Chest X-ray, PA view. Patient: 44 years old, sex M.
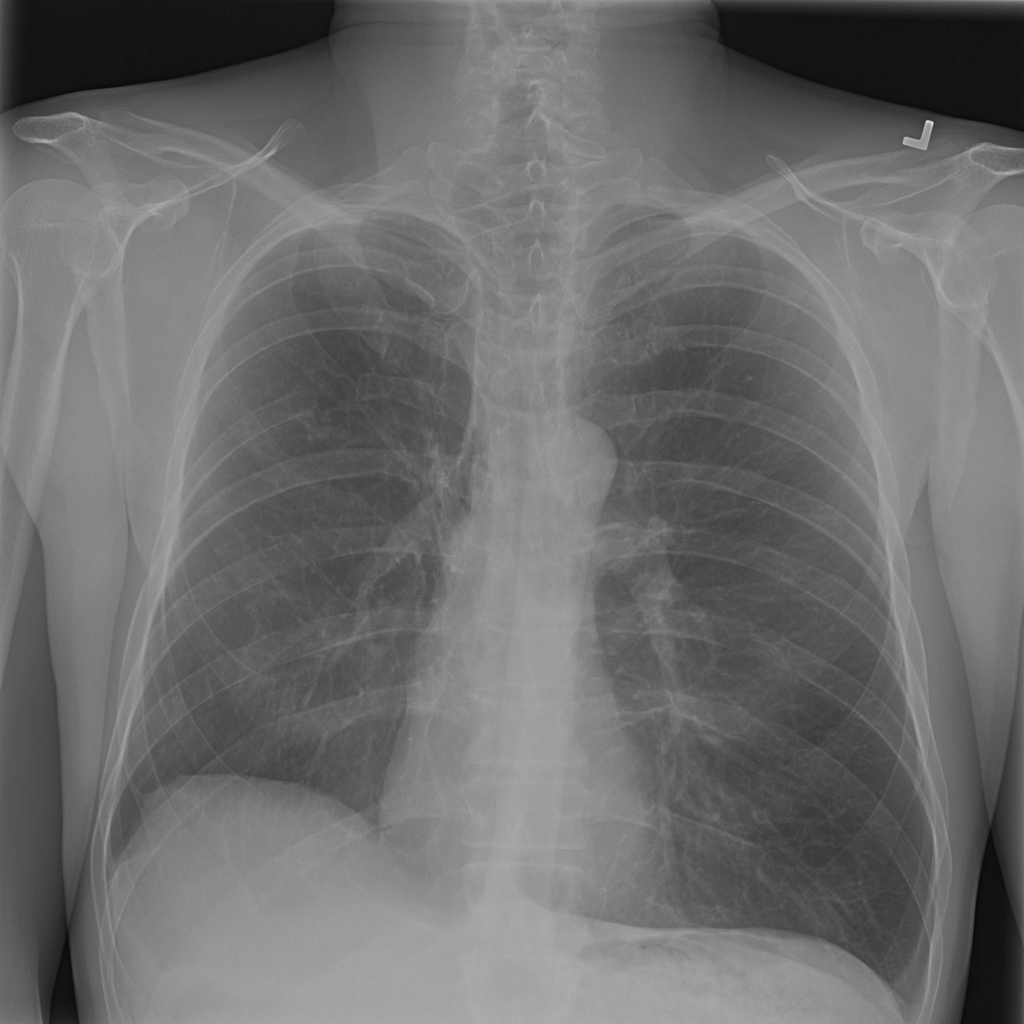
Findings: Infiltration